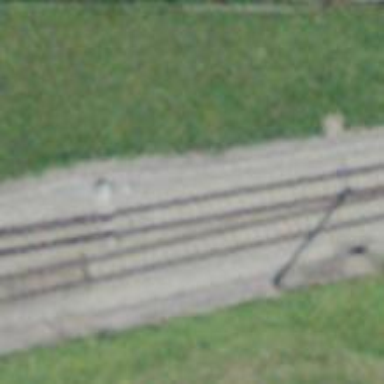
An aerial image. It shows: Narrow-gauge railway siding with 1 track. The railway line is electrified with contact line.